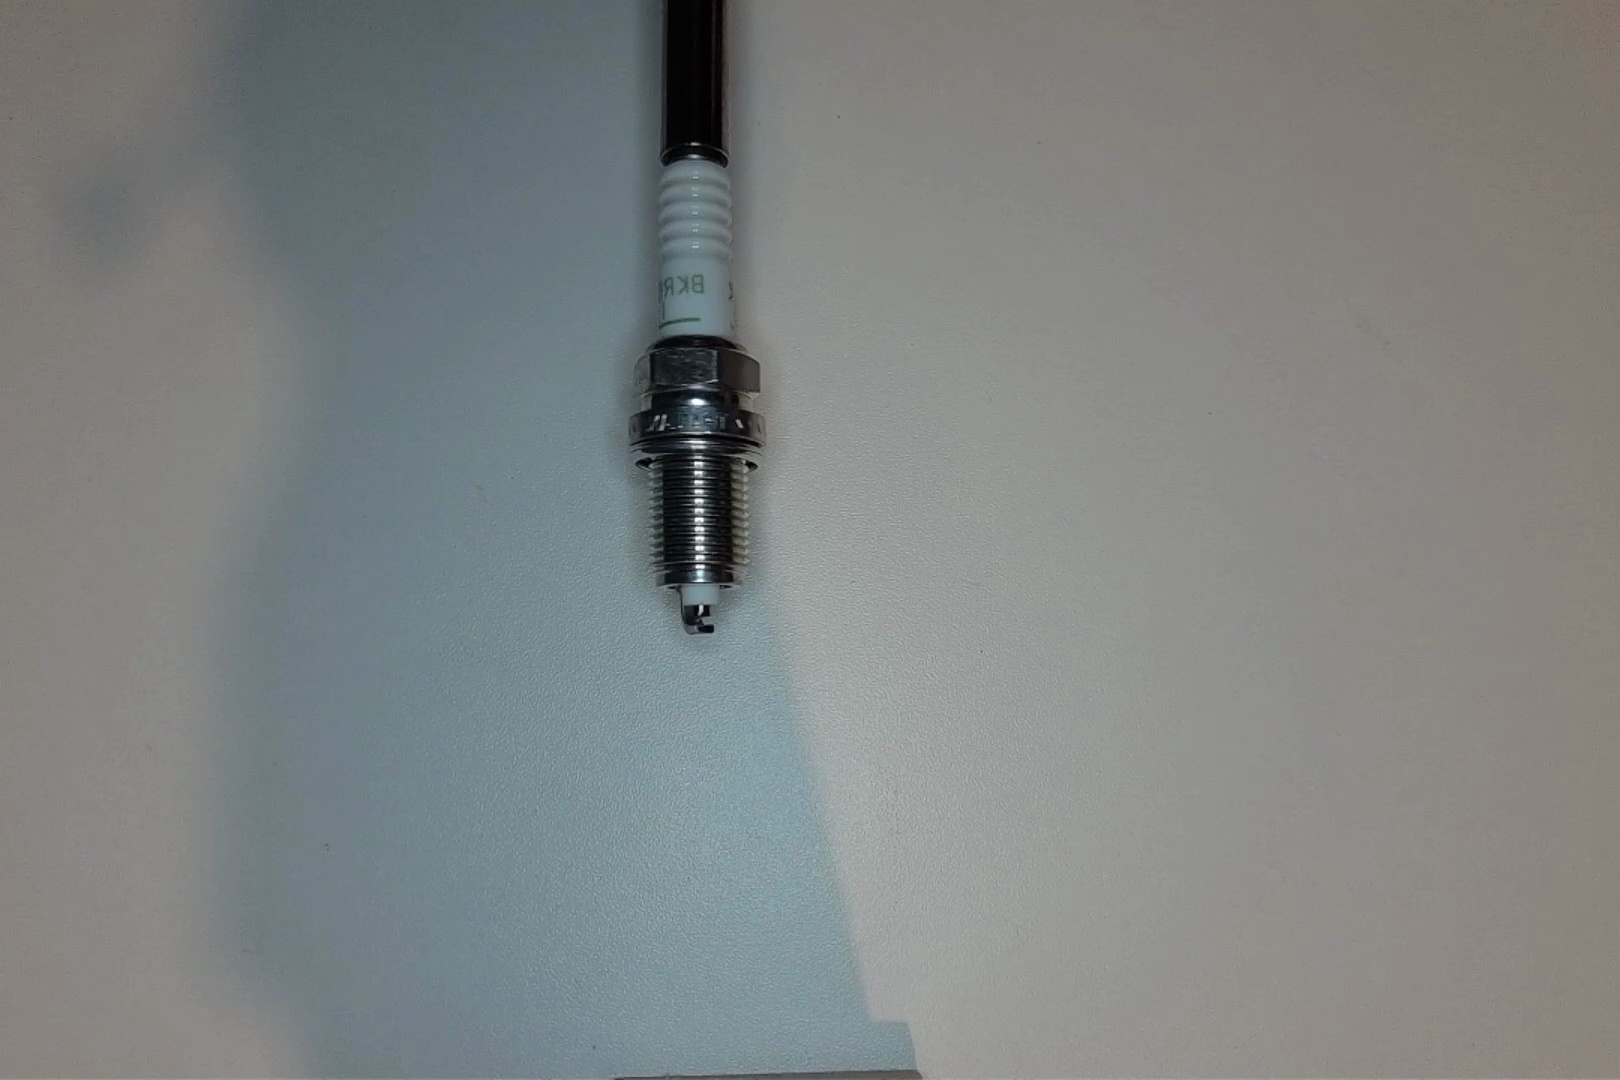
Label: normal